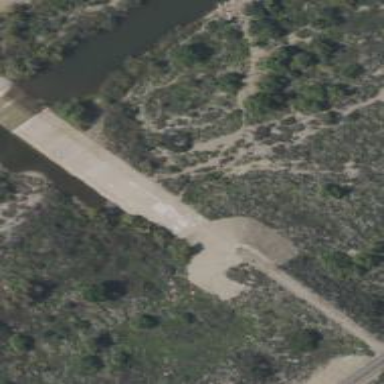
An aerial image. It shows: Check dam along the waterway.